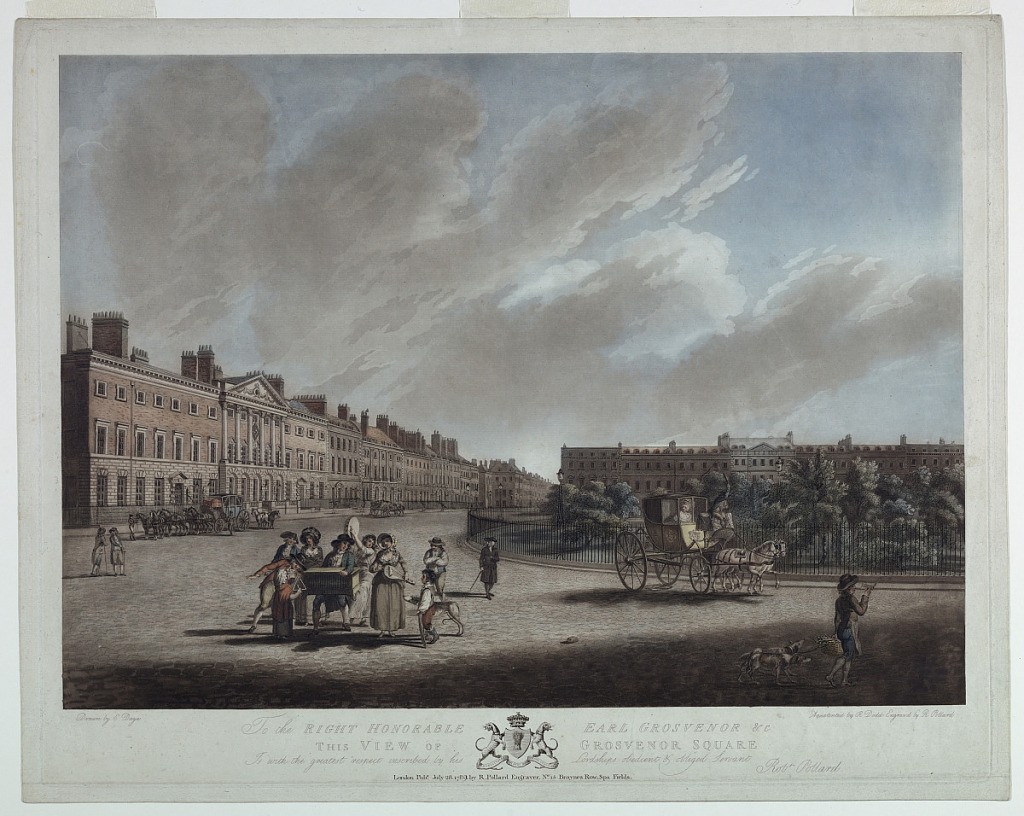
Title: View of Grosvenor Square
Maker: Robert Pollard, English, 1755 - 1838
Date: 1789
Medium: Engraving and aquatint on paper
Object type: Print
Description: Curved street; a woman in a carriage, right, before a park. People with instruments, center, on the street. Title, artists' and publisher's names, date, and dedication, below.